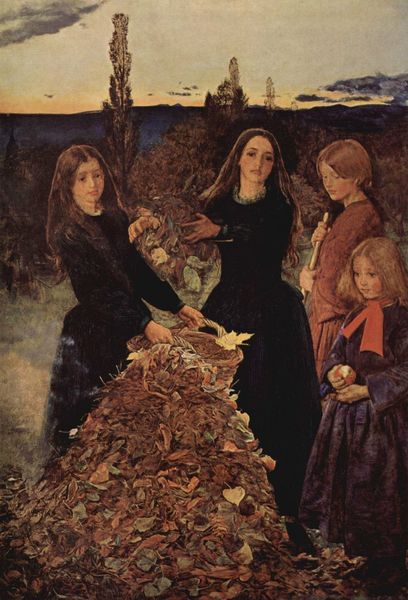
Titel: Herbstlaub
Künstler: John Everett Millais
Standort: Manchester
Institution: City Art Galleries
Schlagwörter: baum, blau, blätter, dunkel, gemälde, hand, himmel, laub, meer, vogel, wasser, weiß, wolken, bäume, frauen, gelb, grün, landschaft, mädchen, ocker, abend, braun, frisur, grau, haar, hintergrund, kleid, kleider, licht, mund, nase, schwarz, rot, schal, schleier, tuch, weg, wolke, beige, schleife, symbolismus, jung, augen, blicke, kleidung, kragen, samt, stehen, tragen, trauer, hände, portrait, dämmerung, feld, ferne, horizont, hügel, natur, pappel, pappeln, weide, busch, rauch, sonne, auge, haare, stehend, kind, blatt, england, traurig, wald, arbeit, kinder, stock, frucht, garten, zypressen, apfel, halsband, stab, sammeln, berge, gebirge, sonnenuntergang, kahl, herbst, brand, dunkelblau, jugendstil, weiber, halstuch, korb, besen, besenstil, masche, abendrot, geschwister, schwestern, vanitas, spiel, vier, algen, munch, haufen, jugend, welk, flöte, thoma, welken, tonig, landwirtschaft, pinien, jahreszeit, süss, töchter, baäume, bruder, baltt, herbstlaub, laubhaufen, rost, rostbraun, schütten, rechen, rächen, bringen, wehmut, fegen, frauej, nordisch, rotes band, schwarze kleider, horizonte, blätterhaufen, laubsammlerinnen, woljke, laubhügel, haufn, laubfeuer, herbstfeuer